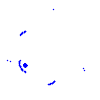
Particle: pion